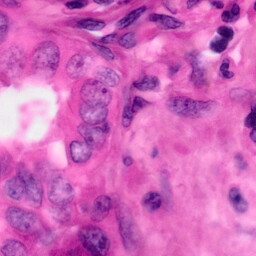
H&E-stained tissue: Pancreatic